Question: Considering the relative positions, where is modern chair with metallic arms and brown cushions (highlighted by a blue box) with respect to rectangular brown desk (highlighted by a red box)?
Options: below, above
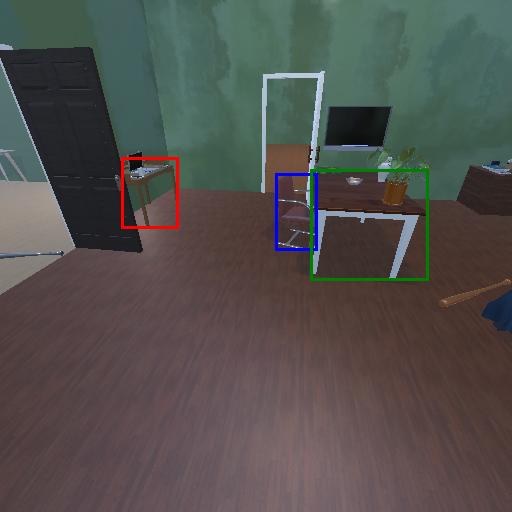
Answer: below